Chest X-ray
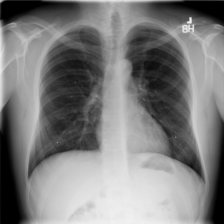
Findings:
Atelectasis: negative
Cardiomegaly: negative
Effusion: negative
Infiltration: negative
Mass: negative
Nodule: negative
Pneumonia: negative
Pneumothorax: negative
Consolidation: negative
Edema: negative
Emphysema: negative
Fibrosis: negative
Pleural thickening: negative
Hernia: negative